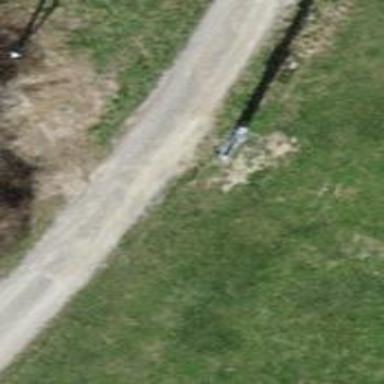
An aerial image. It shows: Power line with three cables.